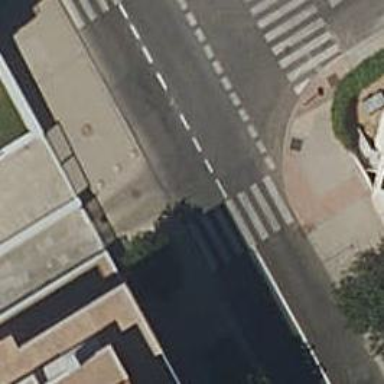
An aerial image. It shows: Uncontrolled zebra crossing on the road.